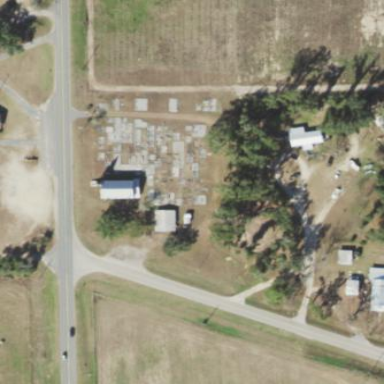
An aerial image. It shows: Cemetery.